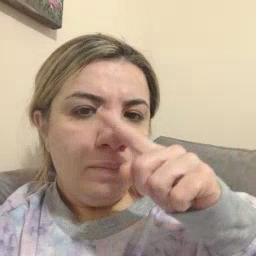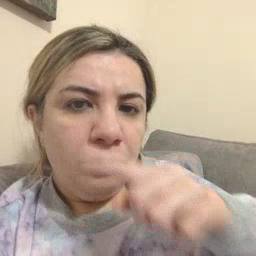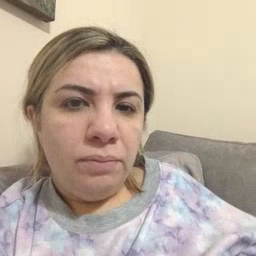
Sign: mouse